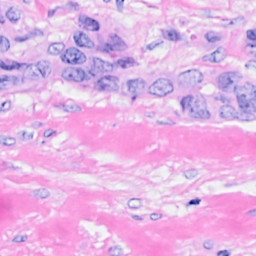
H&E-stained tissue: Breast